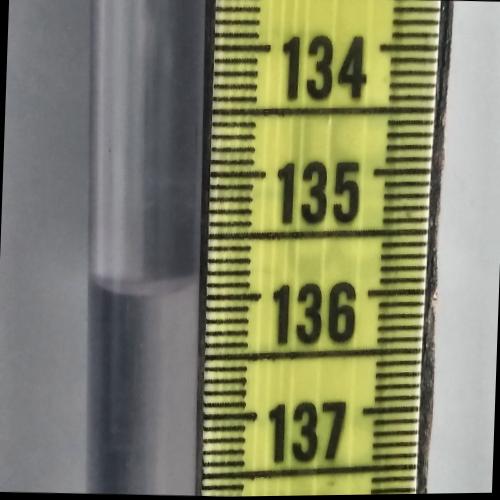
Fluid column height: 135.9 cm